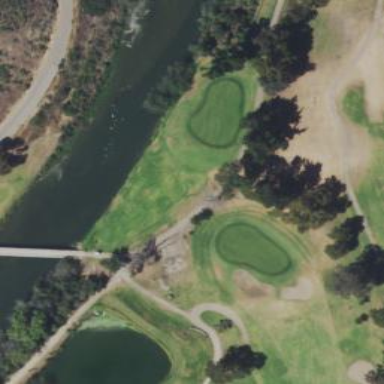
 with lush green grass covering the ground."